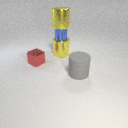
large yellow metal cylinder above large yellow metal cylinder